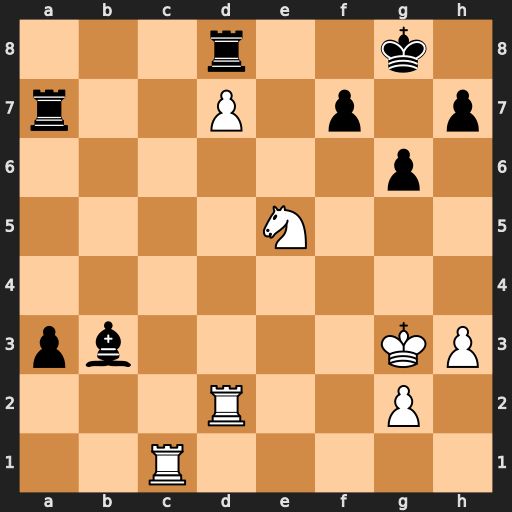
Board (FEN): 3r2k1/r2P1p1p/6p1/4N3/8/pb4KP/3R2P1/2R5
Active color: w
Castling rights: -
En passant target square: -
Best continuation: Rc8 Rxd7 Rxd8+ Rxd8 Rxd8+